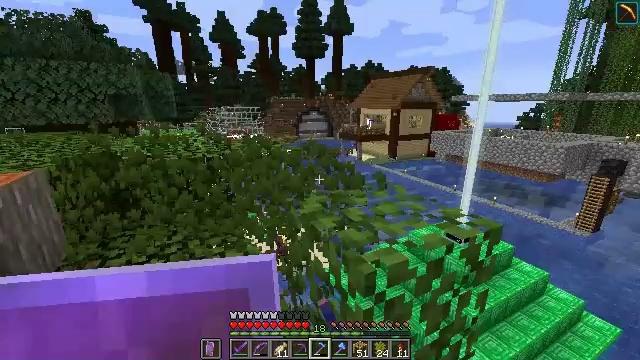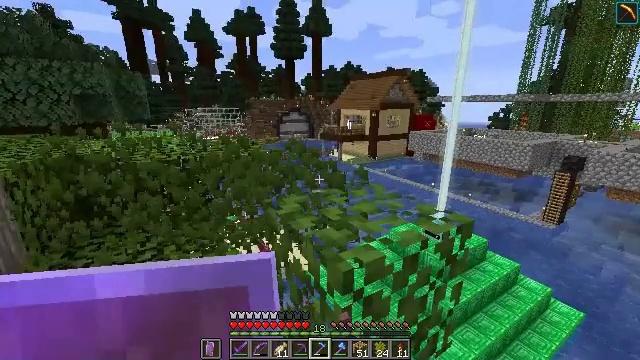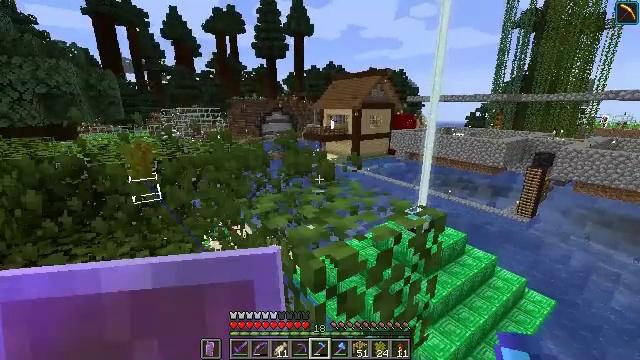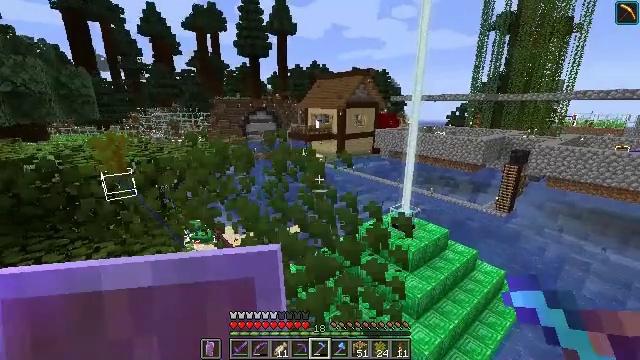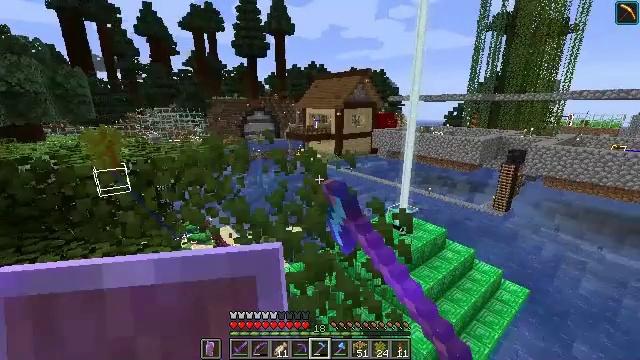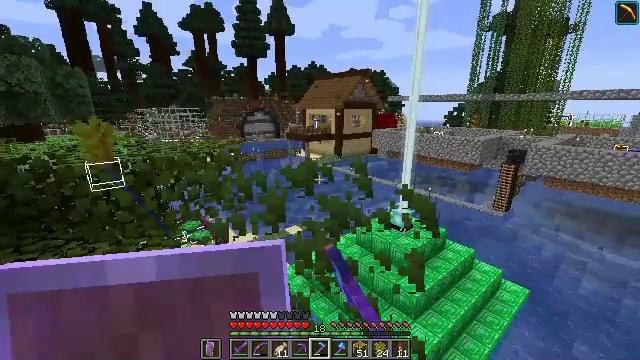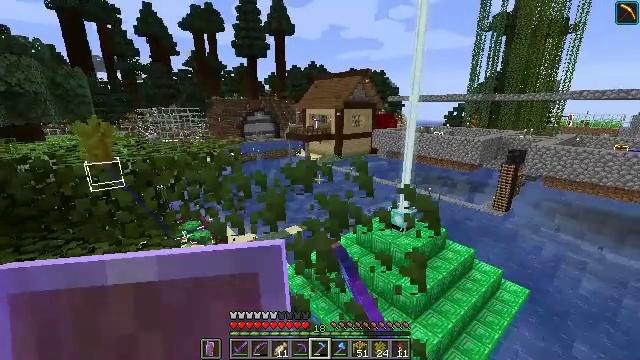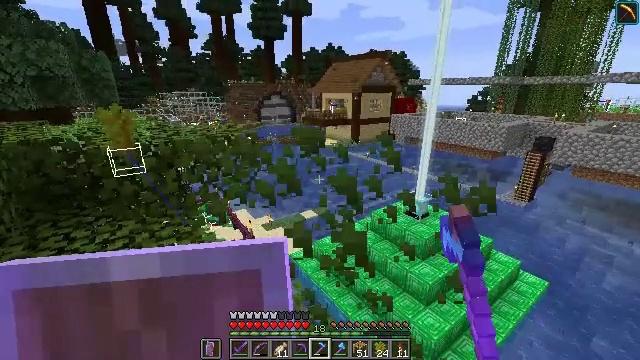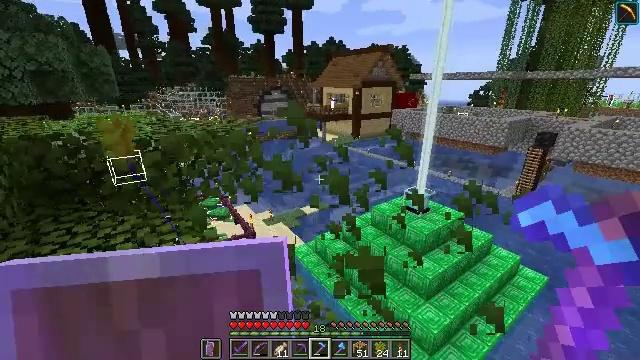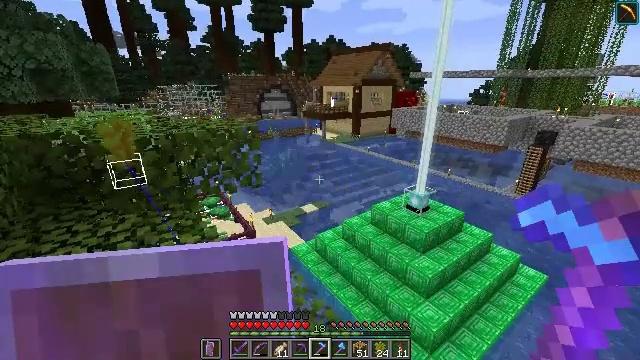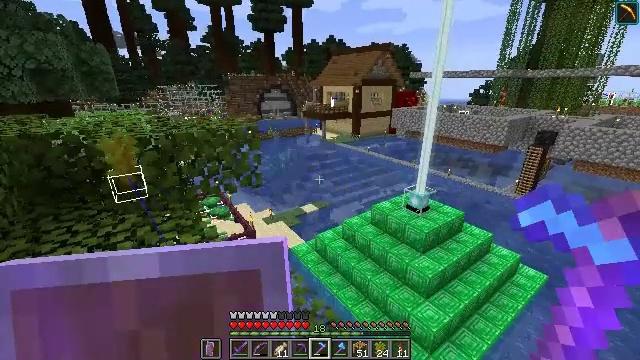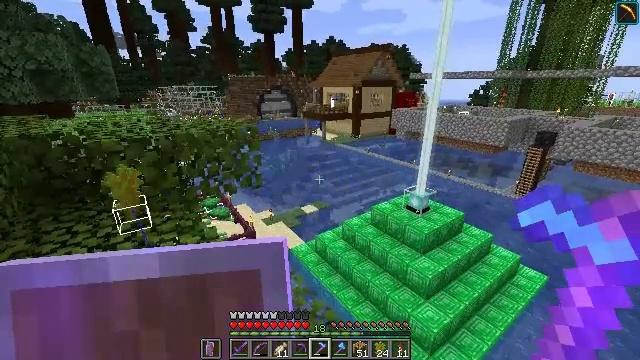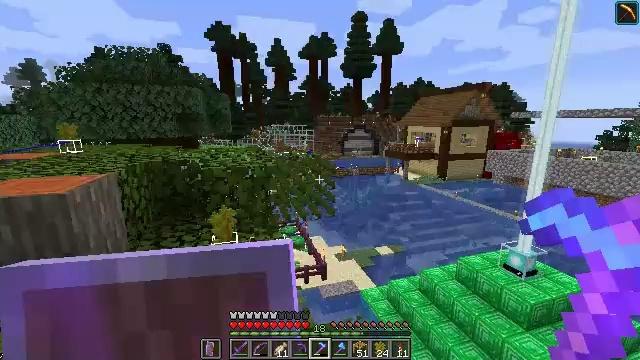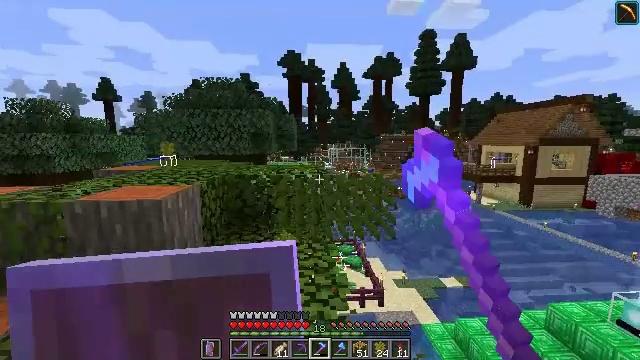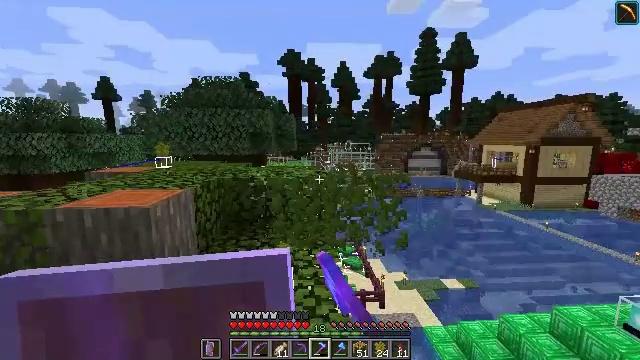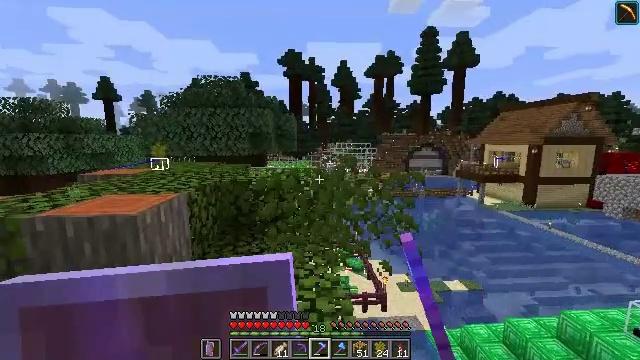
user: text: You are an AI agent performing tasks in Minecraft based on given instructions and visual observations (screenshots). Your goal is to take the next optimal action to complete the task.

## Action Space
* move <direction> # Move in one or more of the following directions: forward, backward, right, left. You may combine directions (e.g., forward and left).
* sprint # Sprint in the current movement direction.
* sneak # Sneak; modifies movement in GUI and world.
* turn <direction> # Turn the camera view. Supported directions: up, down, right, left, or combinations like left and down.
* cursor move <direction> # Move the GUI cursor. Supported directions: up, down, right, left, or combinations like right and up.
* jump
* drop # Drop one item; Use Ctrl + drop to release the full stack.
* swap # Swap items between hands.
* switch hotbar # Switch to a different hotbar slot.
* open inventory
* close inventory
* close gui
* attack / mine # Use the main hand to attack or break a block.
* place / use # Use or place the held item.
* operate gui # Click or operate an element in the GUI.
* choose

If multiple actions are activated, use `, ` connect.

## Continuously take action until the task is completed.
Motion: motion action
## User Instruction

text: Gather acacia leaves by breaking them.
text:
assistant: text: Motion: turn right, attack / mine
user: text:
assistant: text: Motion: turn right, attack / mine
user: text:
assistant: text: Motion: turn right, attack / mine
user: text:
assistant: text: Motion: attack / mine
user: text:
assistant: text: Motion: attack / mine
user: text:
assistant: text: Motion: attack / mine
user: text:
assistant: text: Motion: turn left and down, attack / mine
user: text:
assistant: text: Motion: turn down, attack / mine
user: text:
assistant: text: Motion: attack / mine
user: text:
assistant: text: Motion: attack / mine
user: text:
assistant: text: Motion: attack / mine
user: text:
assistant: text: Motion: turn left and up, attack / mine
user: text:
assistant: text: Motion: move forward, turn left and up, attack / mine
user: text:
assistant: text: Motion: move forward, attack / mine
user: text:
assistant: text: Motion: move forward, attack / mine
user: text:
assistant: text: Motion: move forward, turn left, attack / mine
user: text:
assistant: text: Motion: move forward, turn left and down, attack / mine
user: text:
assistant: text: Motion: move forward, turn left and down, attack / mine
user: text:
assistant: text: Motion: move forward, turn left, attack / mine
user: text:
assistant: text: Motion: move forward, attack / mine
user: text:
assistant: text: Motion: move forward, turn left, attack / mine
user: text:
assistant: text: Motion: move forward, turn left, attack / mine
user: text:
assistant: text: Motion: move forward, turn left, attack / mine
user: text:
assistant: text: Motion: move forward, turn left, attack / mine
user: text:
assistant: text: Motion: move forward, turn left, attack / mine
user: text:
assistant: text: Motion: move forward, turn left, attack / mine
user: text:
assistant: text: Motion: move forward, turn left, attack / mine
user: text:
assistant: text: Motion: move forward, turn left, attack / mine
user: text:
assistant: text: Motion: move forward, turn left, attack / mine
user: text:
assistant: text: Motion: move forward, turn left, attack / mine